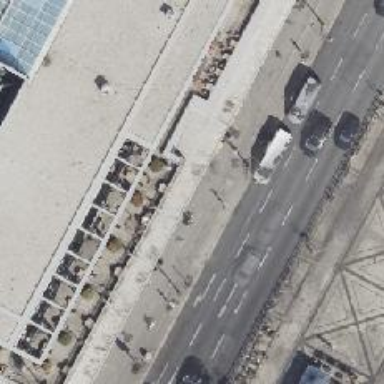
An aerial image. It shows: Footway that passes through building tunnel.